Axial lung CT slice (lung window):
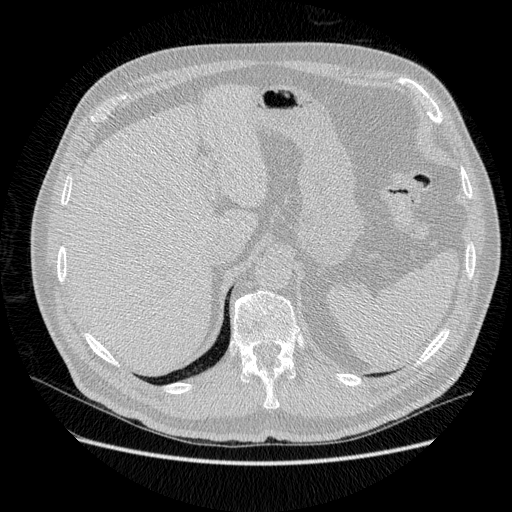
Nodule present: no